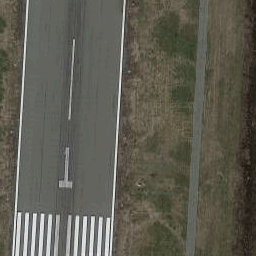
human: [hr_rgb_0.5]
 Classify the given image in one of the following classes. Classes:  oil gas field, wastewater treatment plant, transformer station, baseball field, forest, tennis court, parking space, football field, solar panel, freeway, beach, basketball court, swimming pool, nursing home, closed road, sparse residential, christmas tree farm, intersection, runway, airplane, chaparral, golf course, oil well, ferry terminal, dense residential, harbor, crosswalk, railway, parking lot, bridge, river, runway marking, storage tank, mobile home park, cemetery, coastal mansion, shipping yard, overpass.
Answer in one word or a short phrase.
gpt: runway